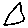
Label: triangle